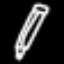
Label: pencil